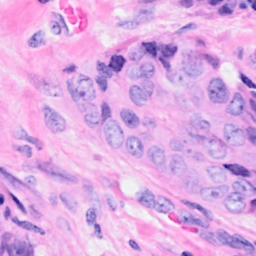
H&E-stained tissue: Breast